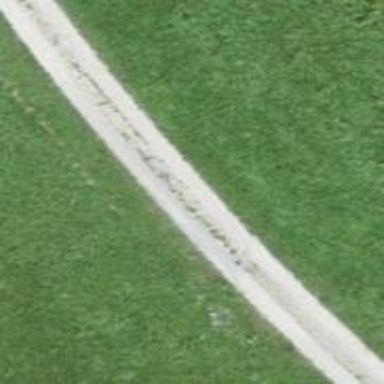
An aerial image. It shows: Compacted track with grade2 surface.